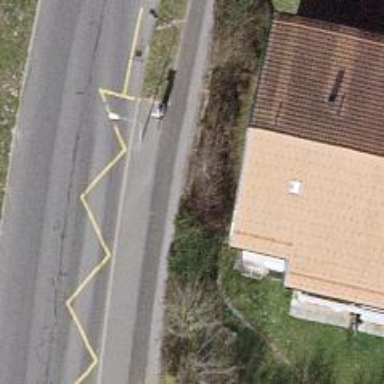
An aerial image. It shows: Bus stop with platform for public transport.